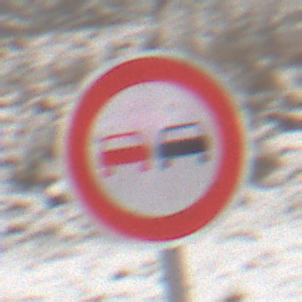
Verkehrszeichen: Ueberholverbot
Umgebung: Outdoor, Nature
Tageszeit: Midday
Wetter: Overcast
Licht: Natural
Jahreszeit: Winter
Kontrast: LowContrast